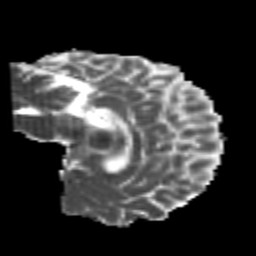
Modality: MD
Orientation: sagittal
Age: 22
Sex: male
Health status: healthy
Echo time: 0.074 s